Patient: sex M, age 29
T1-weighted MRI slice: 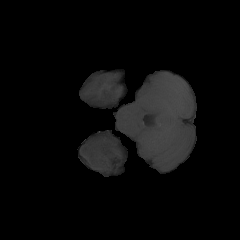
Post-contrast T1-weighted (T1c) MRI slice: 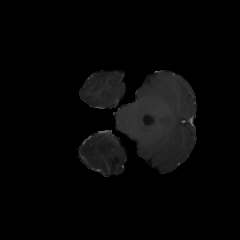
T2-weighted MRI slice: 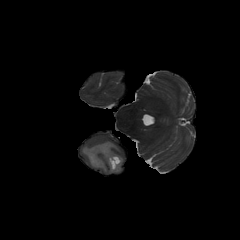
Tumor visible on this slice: yes
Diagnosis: Astrocytoma, IDH-mutant
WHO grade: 4